【题型】填空题　【知识点】平面几何　【难度】easy
如图，在 $\triangle ABC$ 中，$\angle ACB=90^\circ$，$\angle A=30^\circ$，且 $BE$ 平分 $\angle ABC$，如果 $DC \parallel BE$，那么 $\angle BCD=$ \_\_\_\_\_\_。

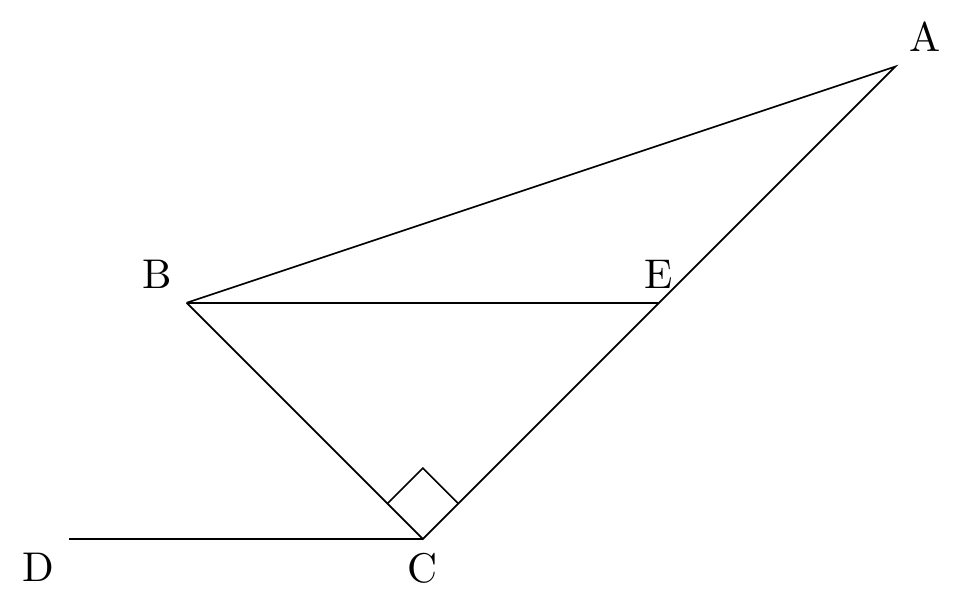
【解答】
解：$\because \angle ACB = 90^\circ$，$\angle A = 30^\circ$，

$\therefore \angle ABC = 180^\circ - \angle A - \angle ACB = 60^\circ$，

$\because BE$ 平分 $\angle ABC$，

$\therefore \angle EBC = \frac{1}{2} \angle ABC = 30^\circ$，

$\because DC \parallel BE$，

$\therefore \angle BCD = \angle EBC = 30^\circ$。

故答案为：$30$。